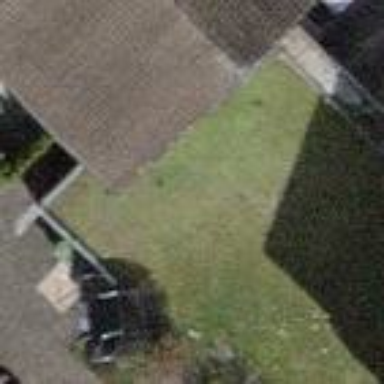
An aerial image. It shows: Garage.